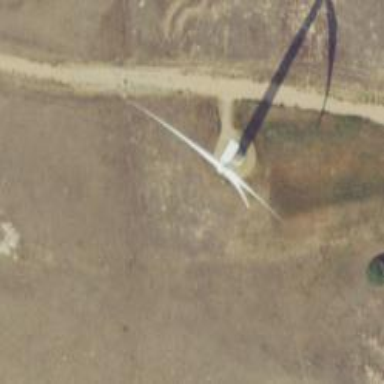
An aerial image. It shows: Wind generator using horizontal axis wind turbines.